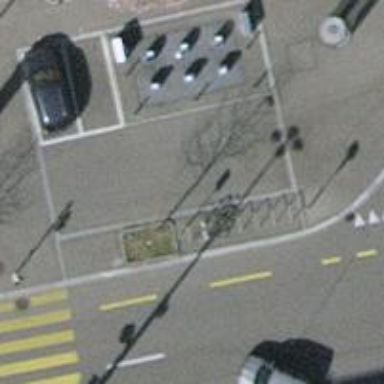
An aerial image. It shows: Bicycle parking area with stands available.